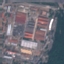
Land use / land cover class: Industrial